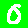
Digit: 0